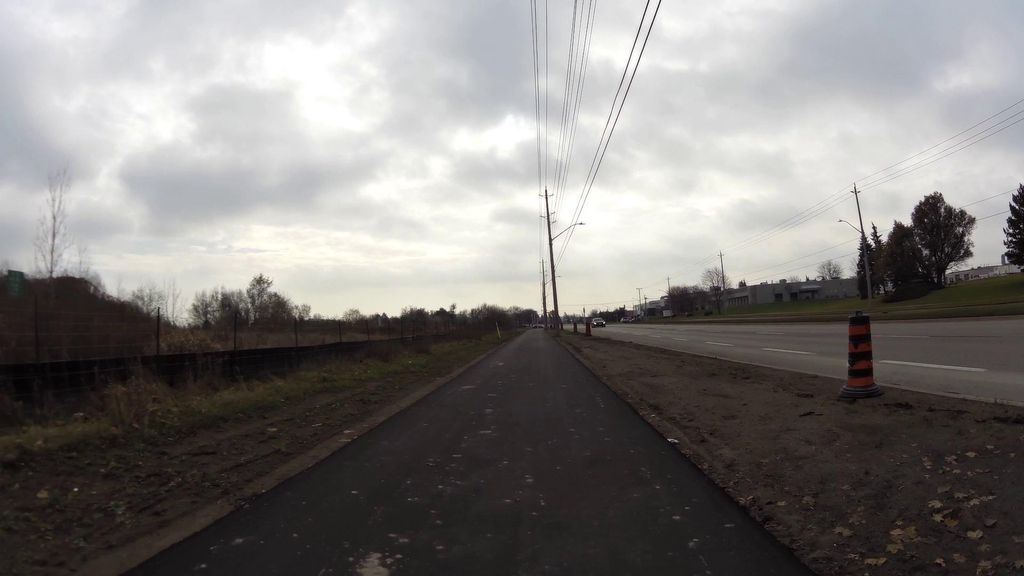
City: kitchener-waterloo